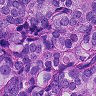
Metastatic tissue present: yes